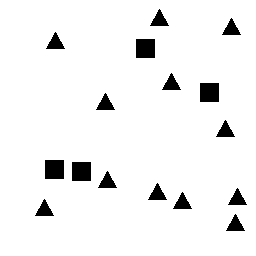
Squares: 4
Triangles: 12
Stars: 0
Total shapes: 16